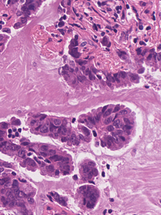
Tumor epithelial tissue: yes
Tumor-associated stroma tissue: yes
Normal tissue: no